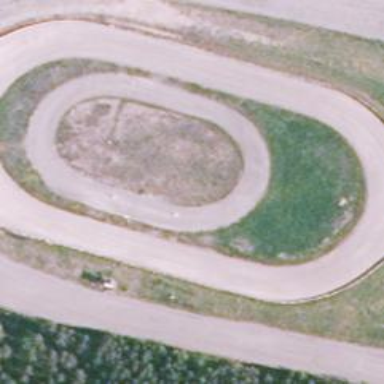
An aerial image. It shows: Speedy sport raceway or speedway.